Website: home-depot
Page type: customer-info-address
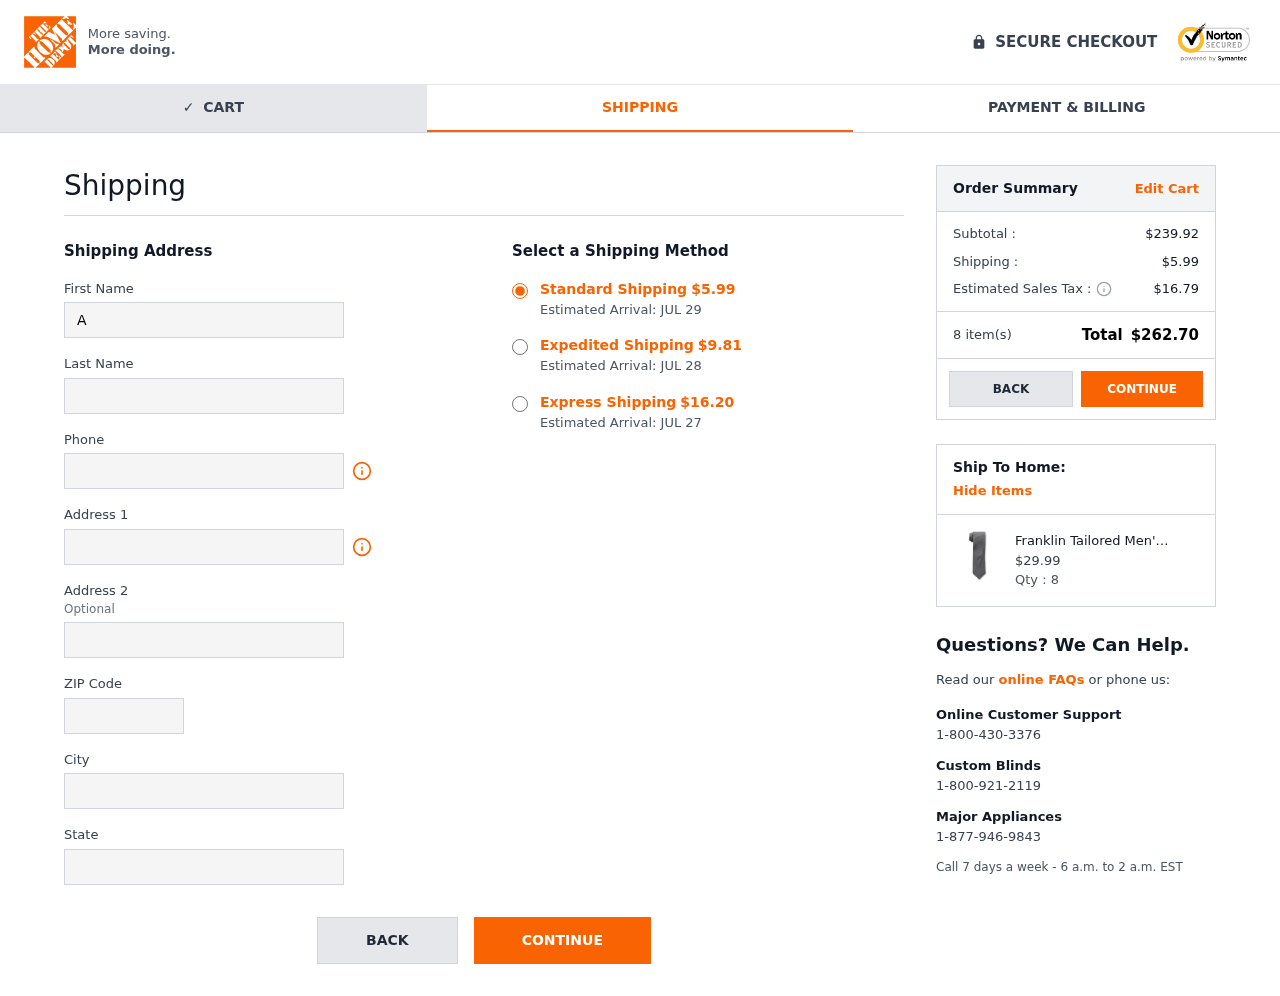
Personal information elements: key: PII_CITY
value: West Courtneyport
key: PII_FIRSTNAME
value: Andrea
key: PII_LASTNAME
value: Hubbard
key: PII_PHONE
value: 7025683970
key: PII_POSTCODE
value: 18131
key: PII_STATE
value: Louisiana
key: PII_STREET
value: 81259 Adams Lake
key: PII_STREET2
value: Suite 332
Product elements: key: PRODUCT1_NAME
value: Franklin Tailored Men's Small Circle Tie, Black
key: PRODUCT1_PRICE
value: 29.99
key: PRODUCT1_QUANTITY
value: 8
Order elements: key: ORDER_SHIPPING_COST
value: $5.99
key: ORDER_DELIVERY_DATE
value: Estimated Arrival: JUL 29
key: ORDER_SHIPPING_COST_EXPEDITED
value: $9.81
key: ORDER_DELIVERY_DATE_EXPEDITED
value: Estimated Arrival: JUL 28
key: ORDER_SHIPPING_COST_EXPRESS
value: $16.20
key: ORDER_DELIVERY_DATE_EXPRESS
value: Estimated Arrival: JUL 27
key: ORDER_SUBTOTAL
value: $239.92
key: ORDER_TAX
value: $16.79
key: ORDER_NUM_ITEMS
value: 8 item(s)
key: ORDER_TOTAL
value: $262.70